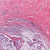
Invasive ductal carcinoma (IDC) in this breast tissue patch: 1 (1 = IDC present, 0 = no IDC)